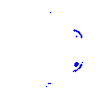
Particle: electron